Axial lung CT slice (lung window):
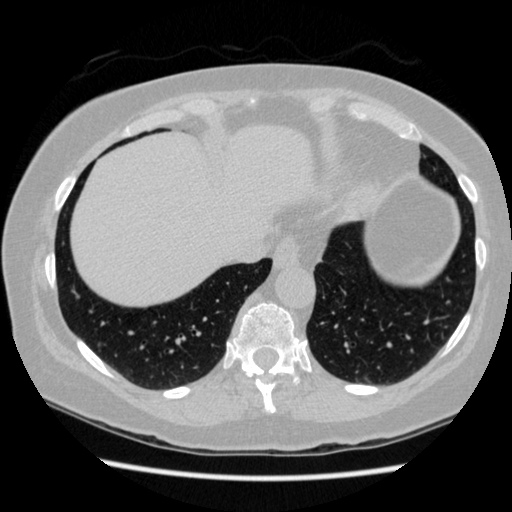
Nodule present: no